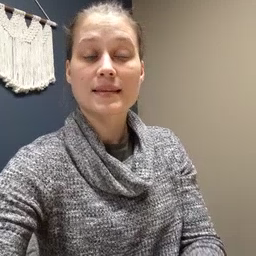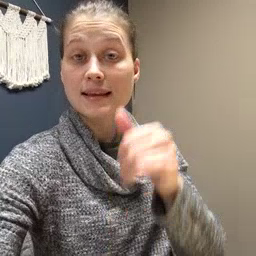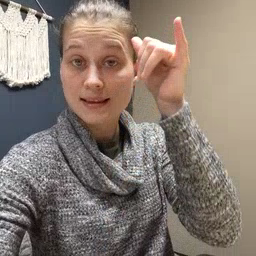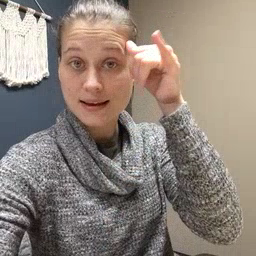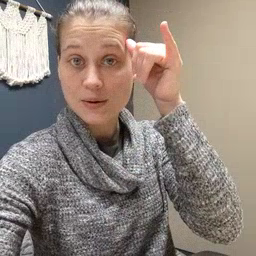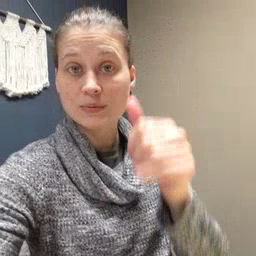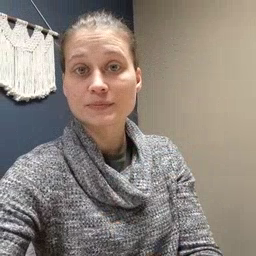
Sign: cow